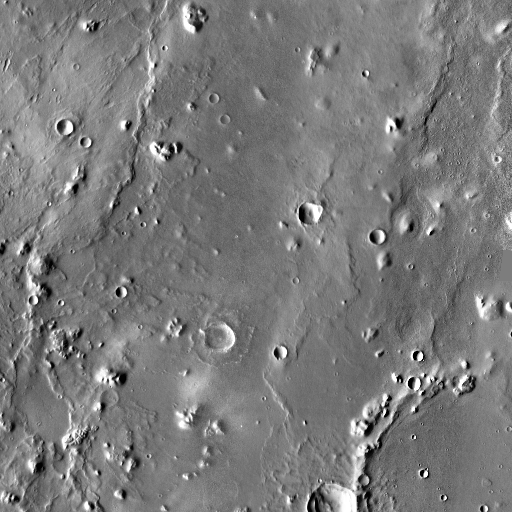
Crater classes present: Background, Other, Layered, Buried